Question: I'm trying to make an app in C++ Qt with a sidebar like this one:

But when making QTabWidget's orientation to West, it makes the text vertical. How to have the text on the left, but horizontally-aligned? Ps: I don't need icons. Thanks in advance.
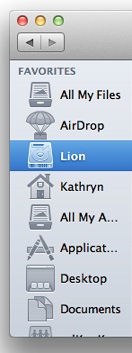
Answer: You can use <URL> to handle switching between pages like normal tab widget does.